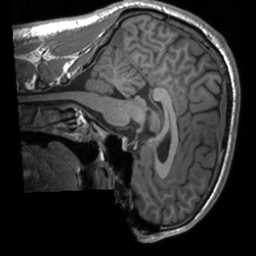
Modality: T1w
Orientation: sagittal
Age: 25
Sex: male
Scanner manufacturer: siemens
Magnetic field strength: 3 T
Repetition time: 1.9 s
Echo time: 0.00226 s